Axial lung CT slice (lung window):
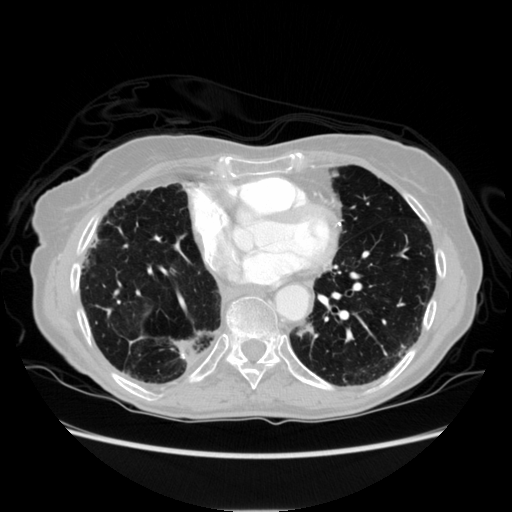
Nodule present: yes
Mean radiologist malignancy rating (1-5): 1